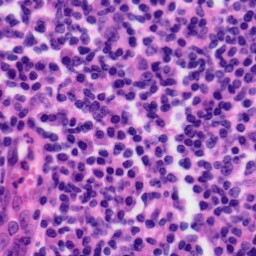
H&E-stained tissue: Tonsil